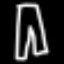
Label: pants